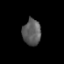
Tissue: prostate
Cell type: T cells
Senescence score: 0.3316
Nuclear area (px): 468
Mean DAPI intensity: 91.632